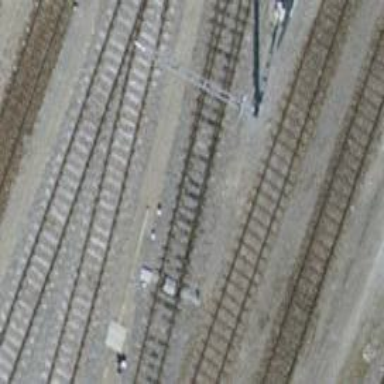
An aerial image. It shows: Railway yard with single rail track. The electrified track has contact line for power supply.